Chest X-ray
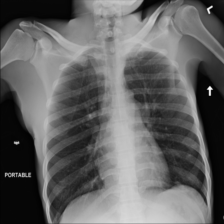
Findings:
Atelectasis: negative
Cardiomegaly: negative
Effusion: positive
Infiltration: negative
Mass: negative
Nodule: positive
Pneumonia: negative
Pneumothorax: negative
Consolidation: negative
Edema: negative
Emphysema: negative
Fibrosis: negative
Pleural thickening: negative
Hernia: negative